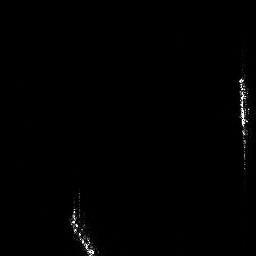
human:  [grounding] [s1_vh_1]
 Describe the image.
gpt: In the satellite image, there is  <ref>1 large ship </ref> <box>[[26, 74, 37, 99, 0]]</box> located at bottom,  <ref>1 medium ship </ref> <box>[[91, 28, 96, 66, 0]]</box> located at right.